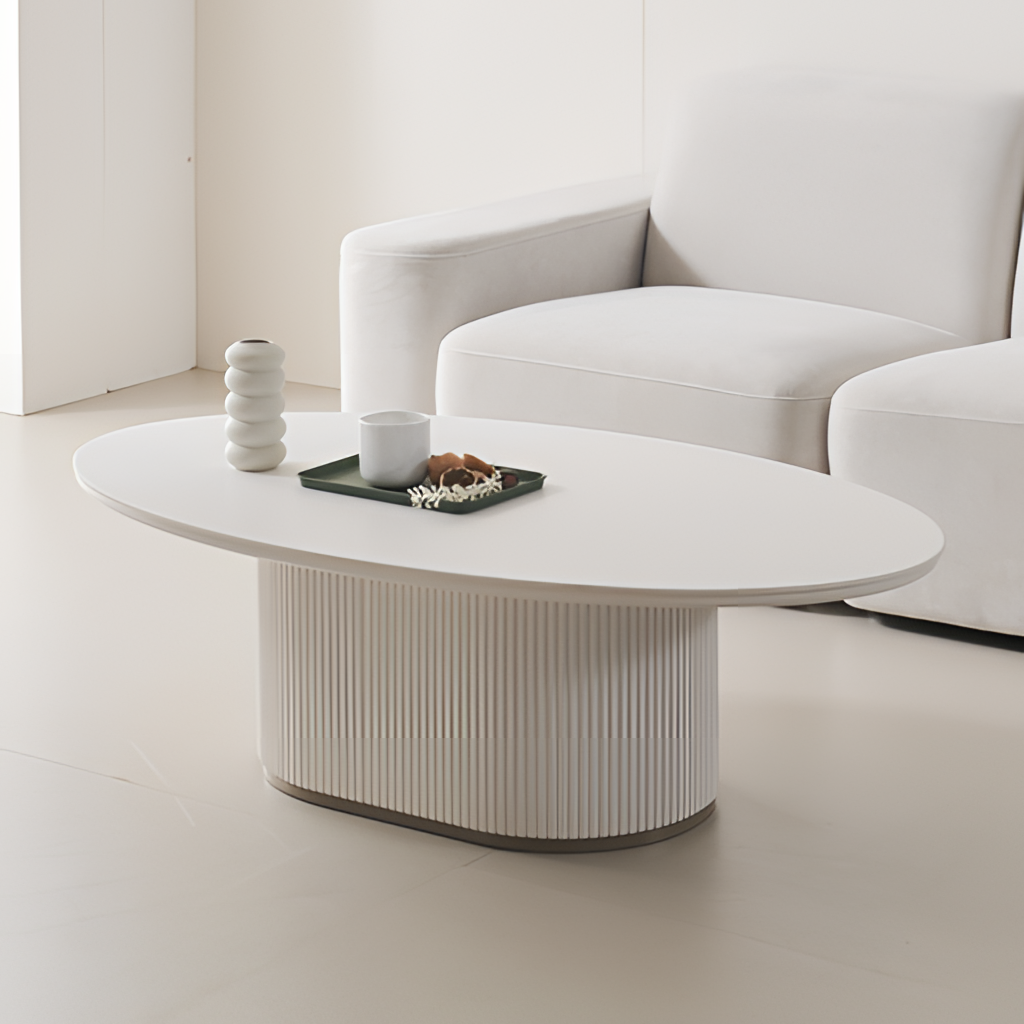
living room, wood coffee table, minimalist, paint wallpaper, with solid pattern, beige tile flooring, with large square pattern